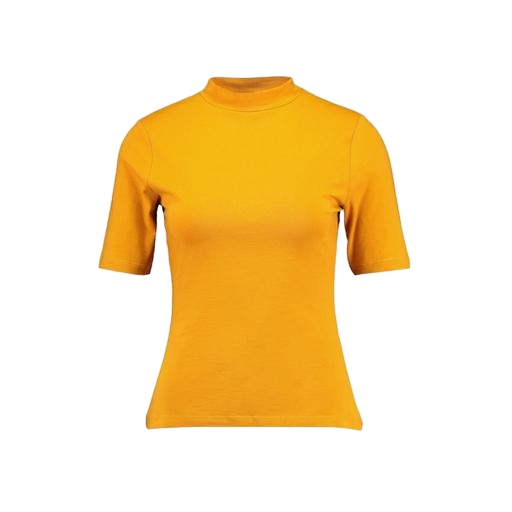
high-neck ribbed-jersey t-shirt, yellow skinny-fit stretch polo shirt, high-neck top, white background